Question: How do I clean up the toolbars (see the figure) from the UI of NetBeans?

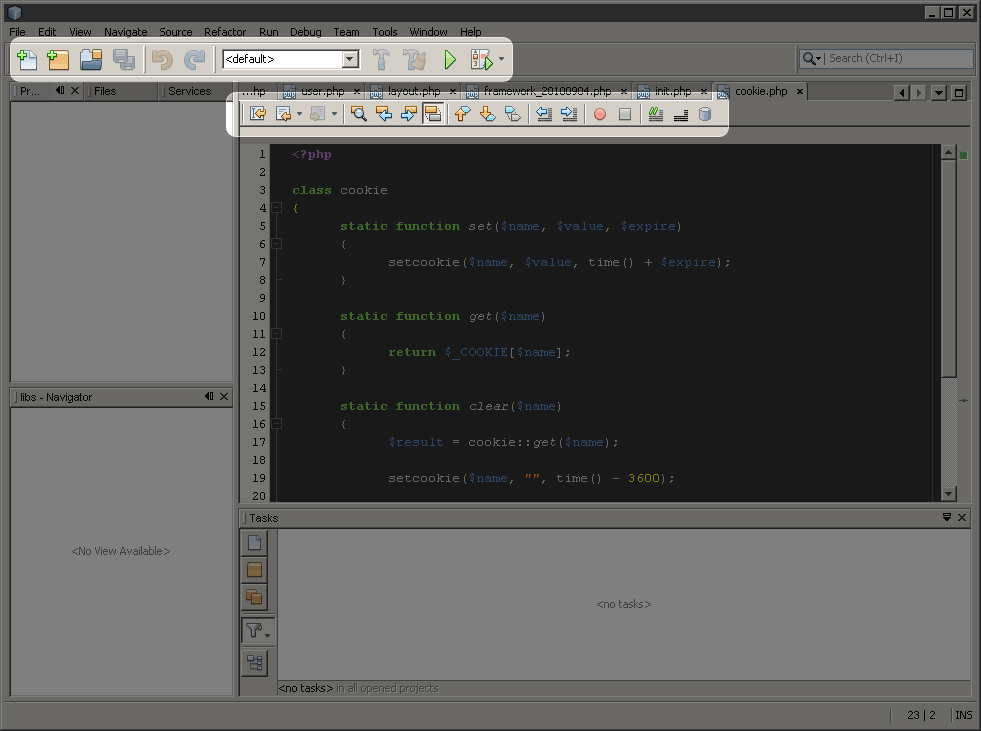
Answer: Right click on toolbar, select 'Customize' ?